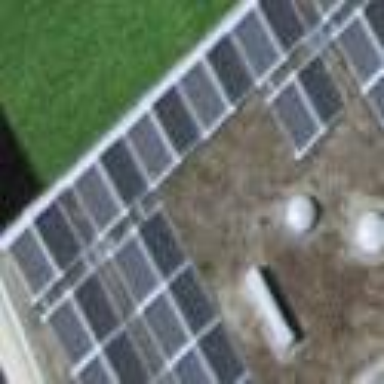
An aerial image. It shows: Solar power generator using photovoltaic panels.